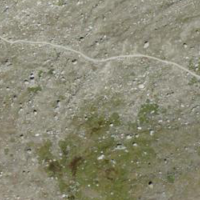
EUNIS habitat code: 48
Species observed at this site:
Jacobaea incana
Chamaenerion dodonaei